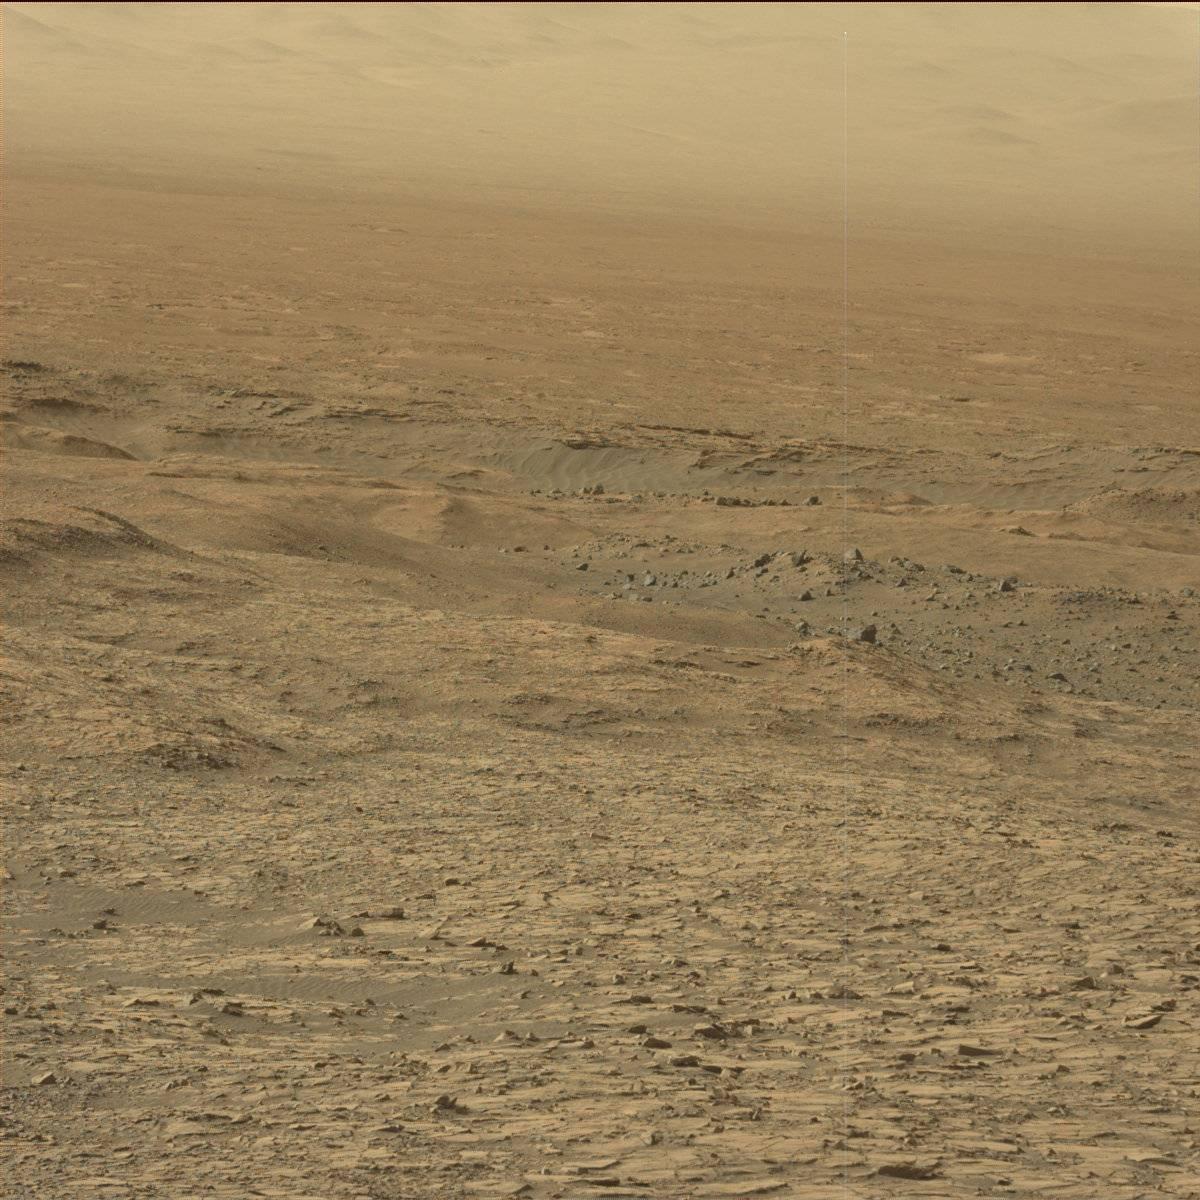
Terrain classes present: Bedrock, Ridge, Sand / Soil